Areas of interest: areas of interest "Commercial service"
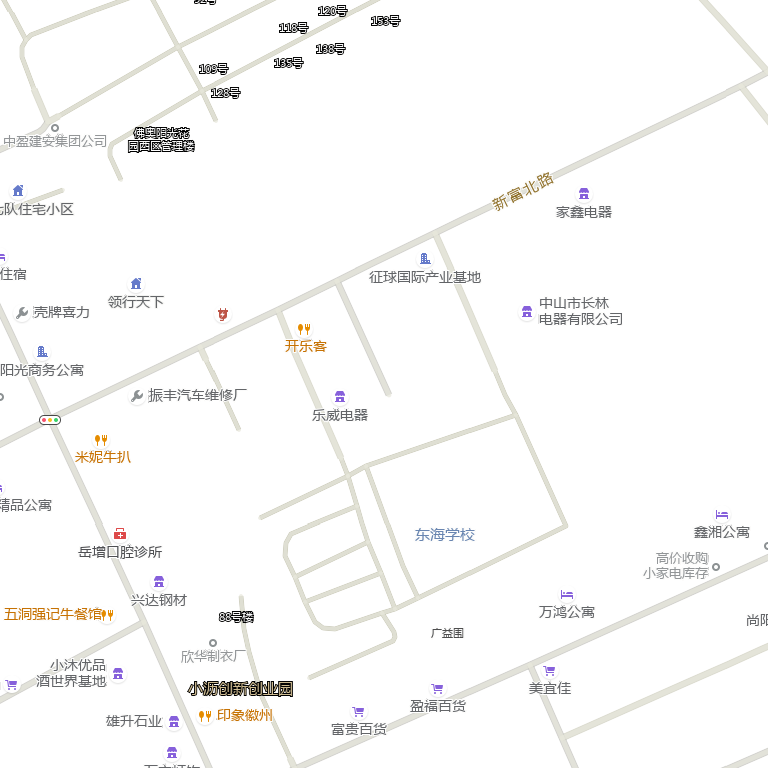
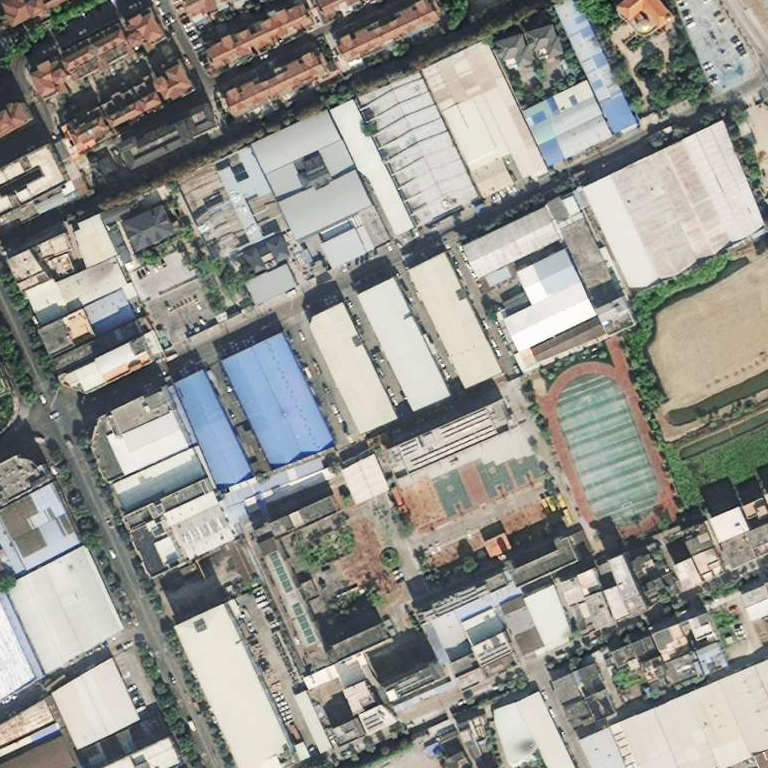